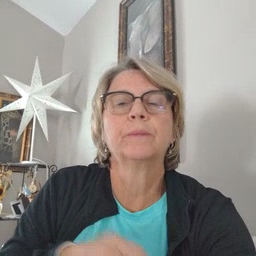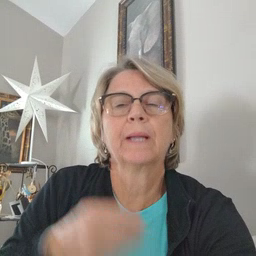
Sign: refrigerator